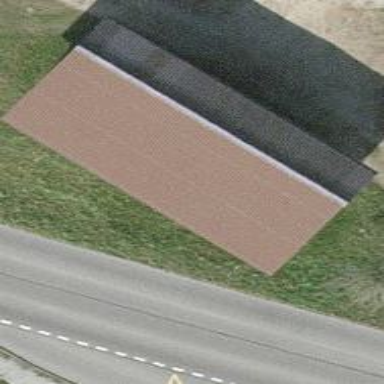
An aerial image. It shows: Shed.